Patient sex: M
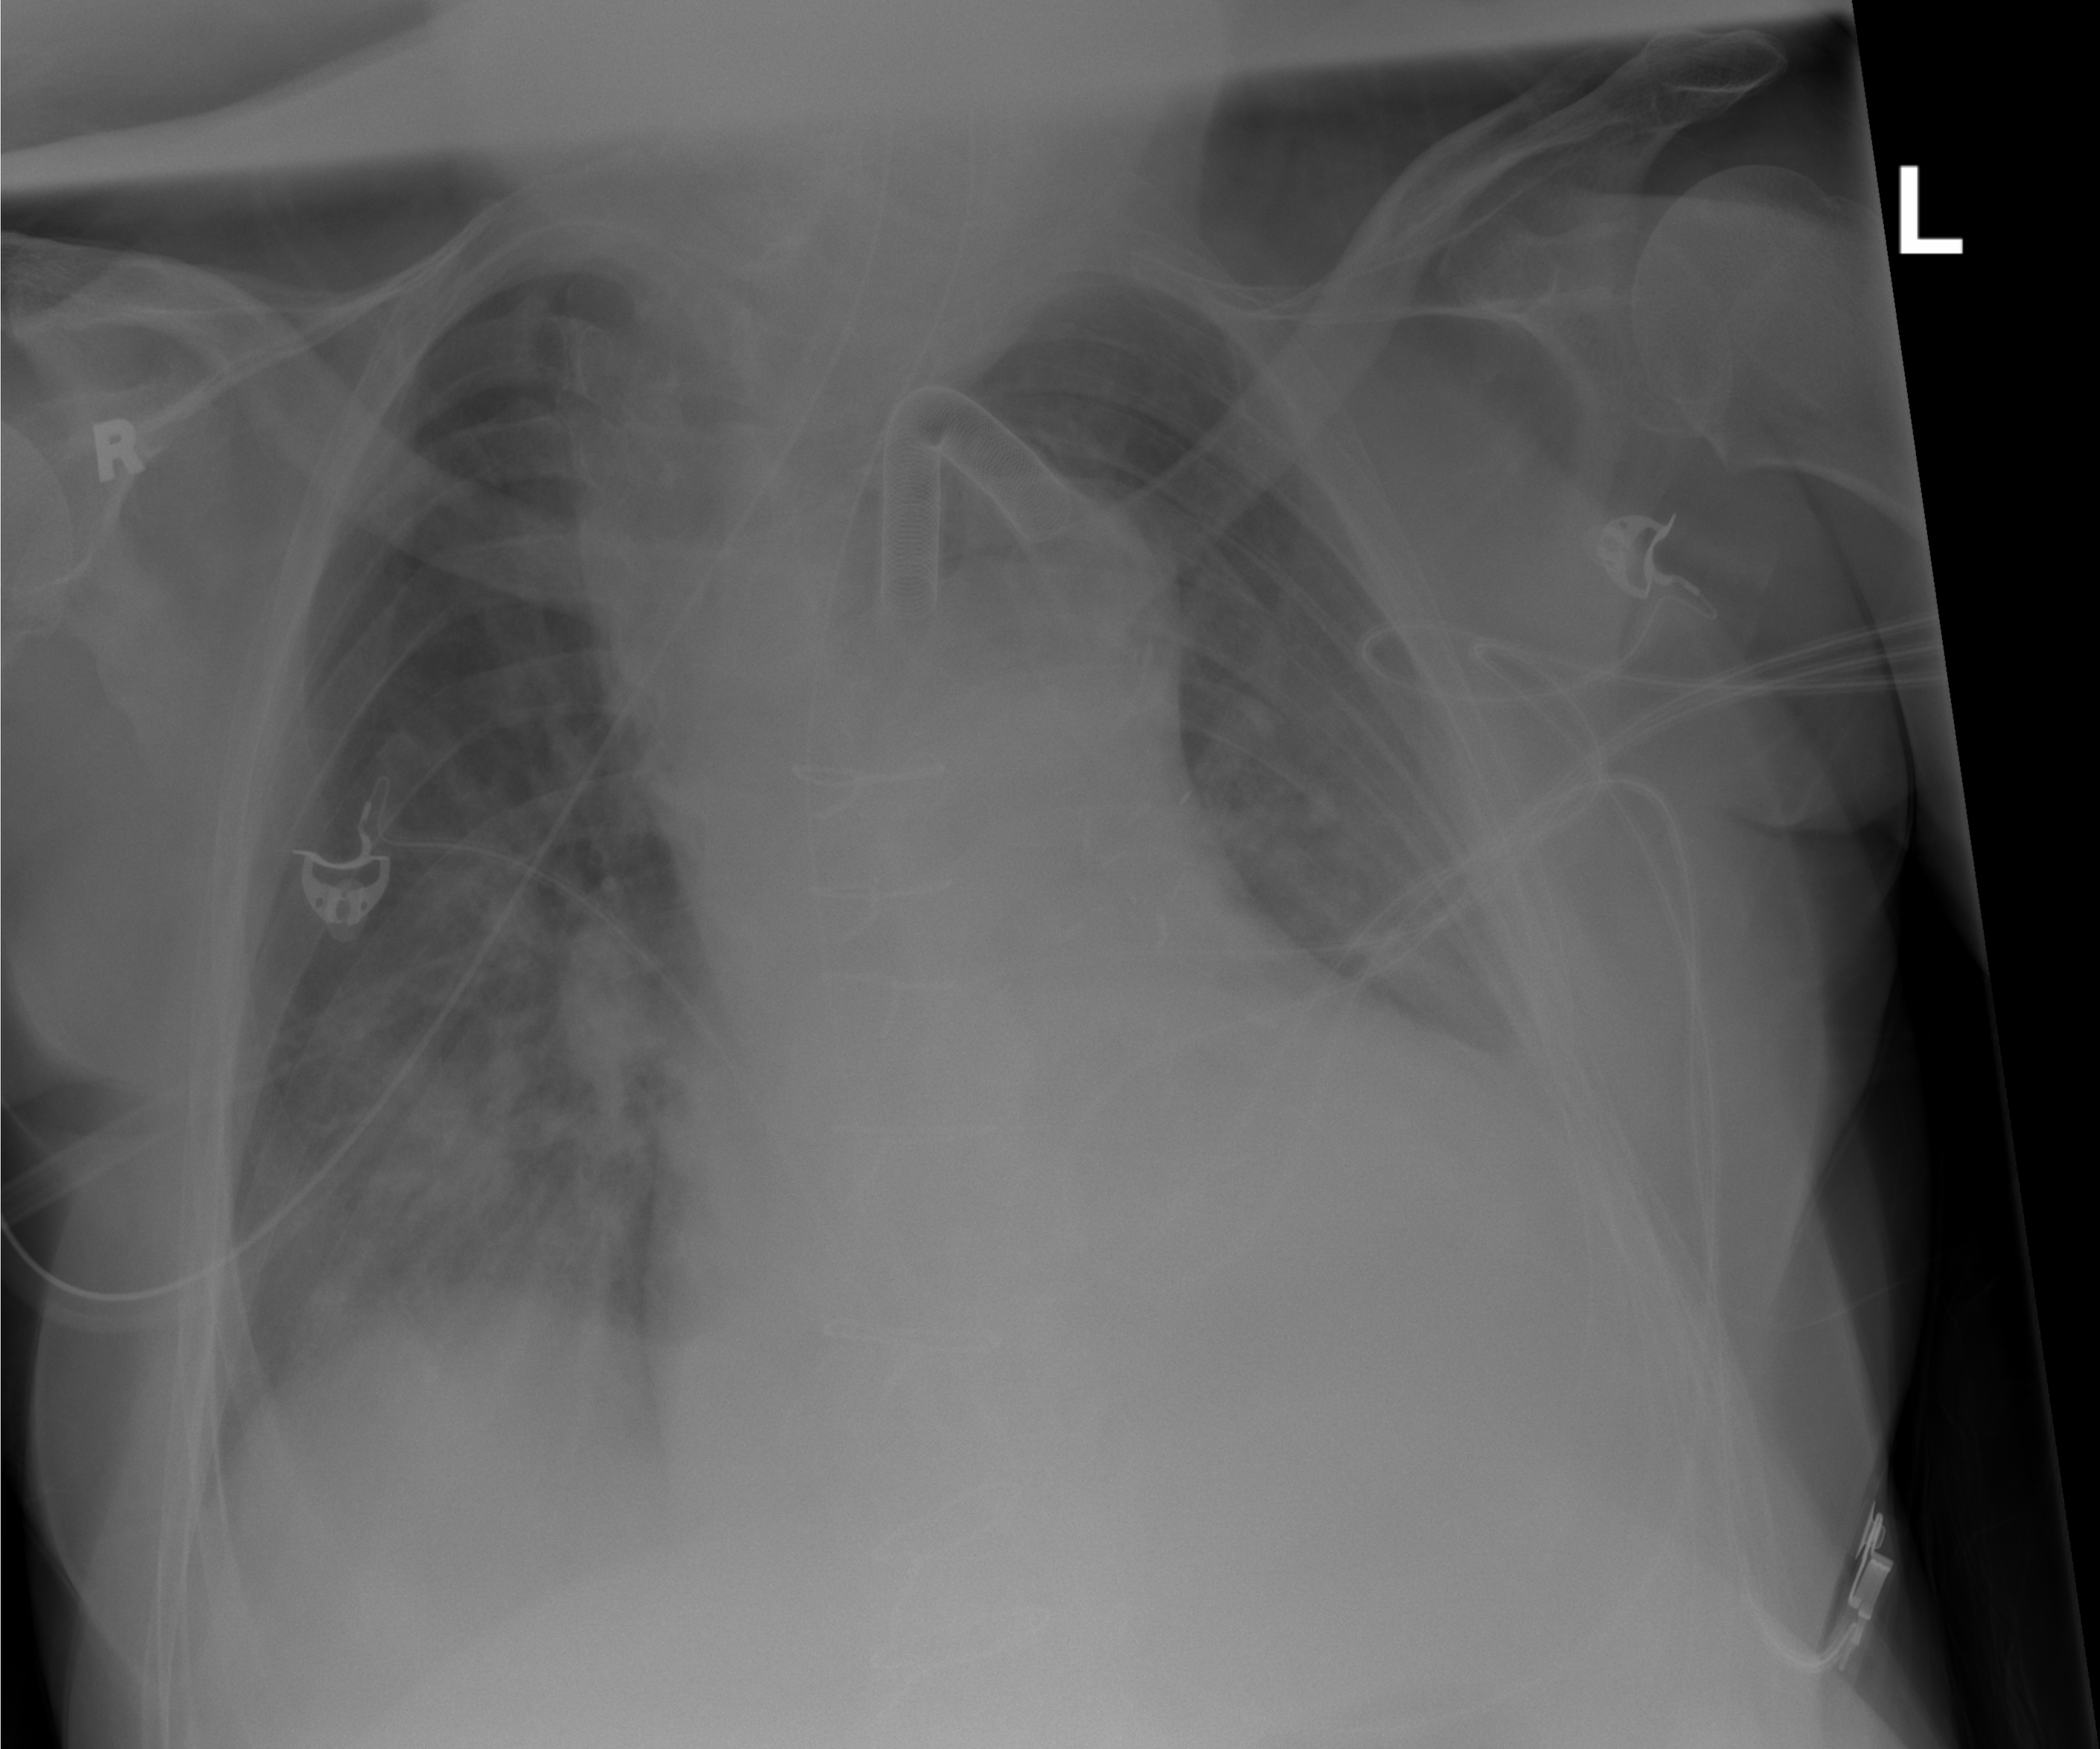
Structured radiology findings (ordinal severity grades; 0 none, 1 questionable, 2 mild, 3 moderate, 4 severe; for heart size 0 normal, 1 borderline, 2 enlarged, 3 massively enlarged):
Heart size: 2
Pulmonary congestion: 0
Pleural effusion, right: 2
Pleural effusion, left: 2
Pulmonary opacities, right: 1
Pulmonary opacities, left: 0
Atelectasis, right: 2
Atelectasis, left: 2